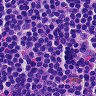
Metastatic tissue present: no